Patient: sex M, age 80
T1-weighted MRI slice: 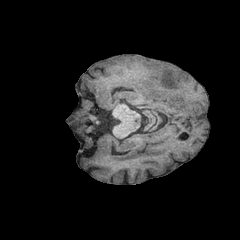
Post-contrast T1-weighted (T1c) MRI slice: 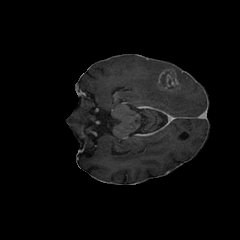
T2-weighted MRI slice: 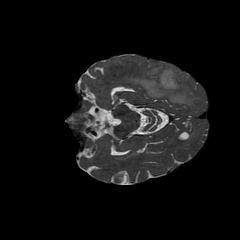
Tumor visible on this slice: yes
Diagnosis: Glioblastoma, IDH-wildtype
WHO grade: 4